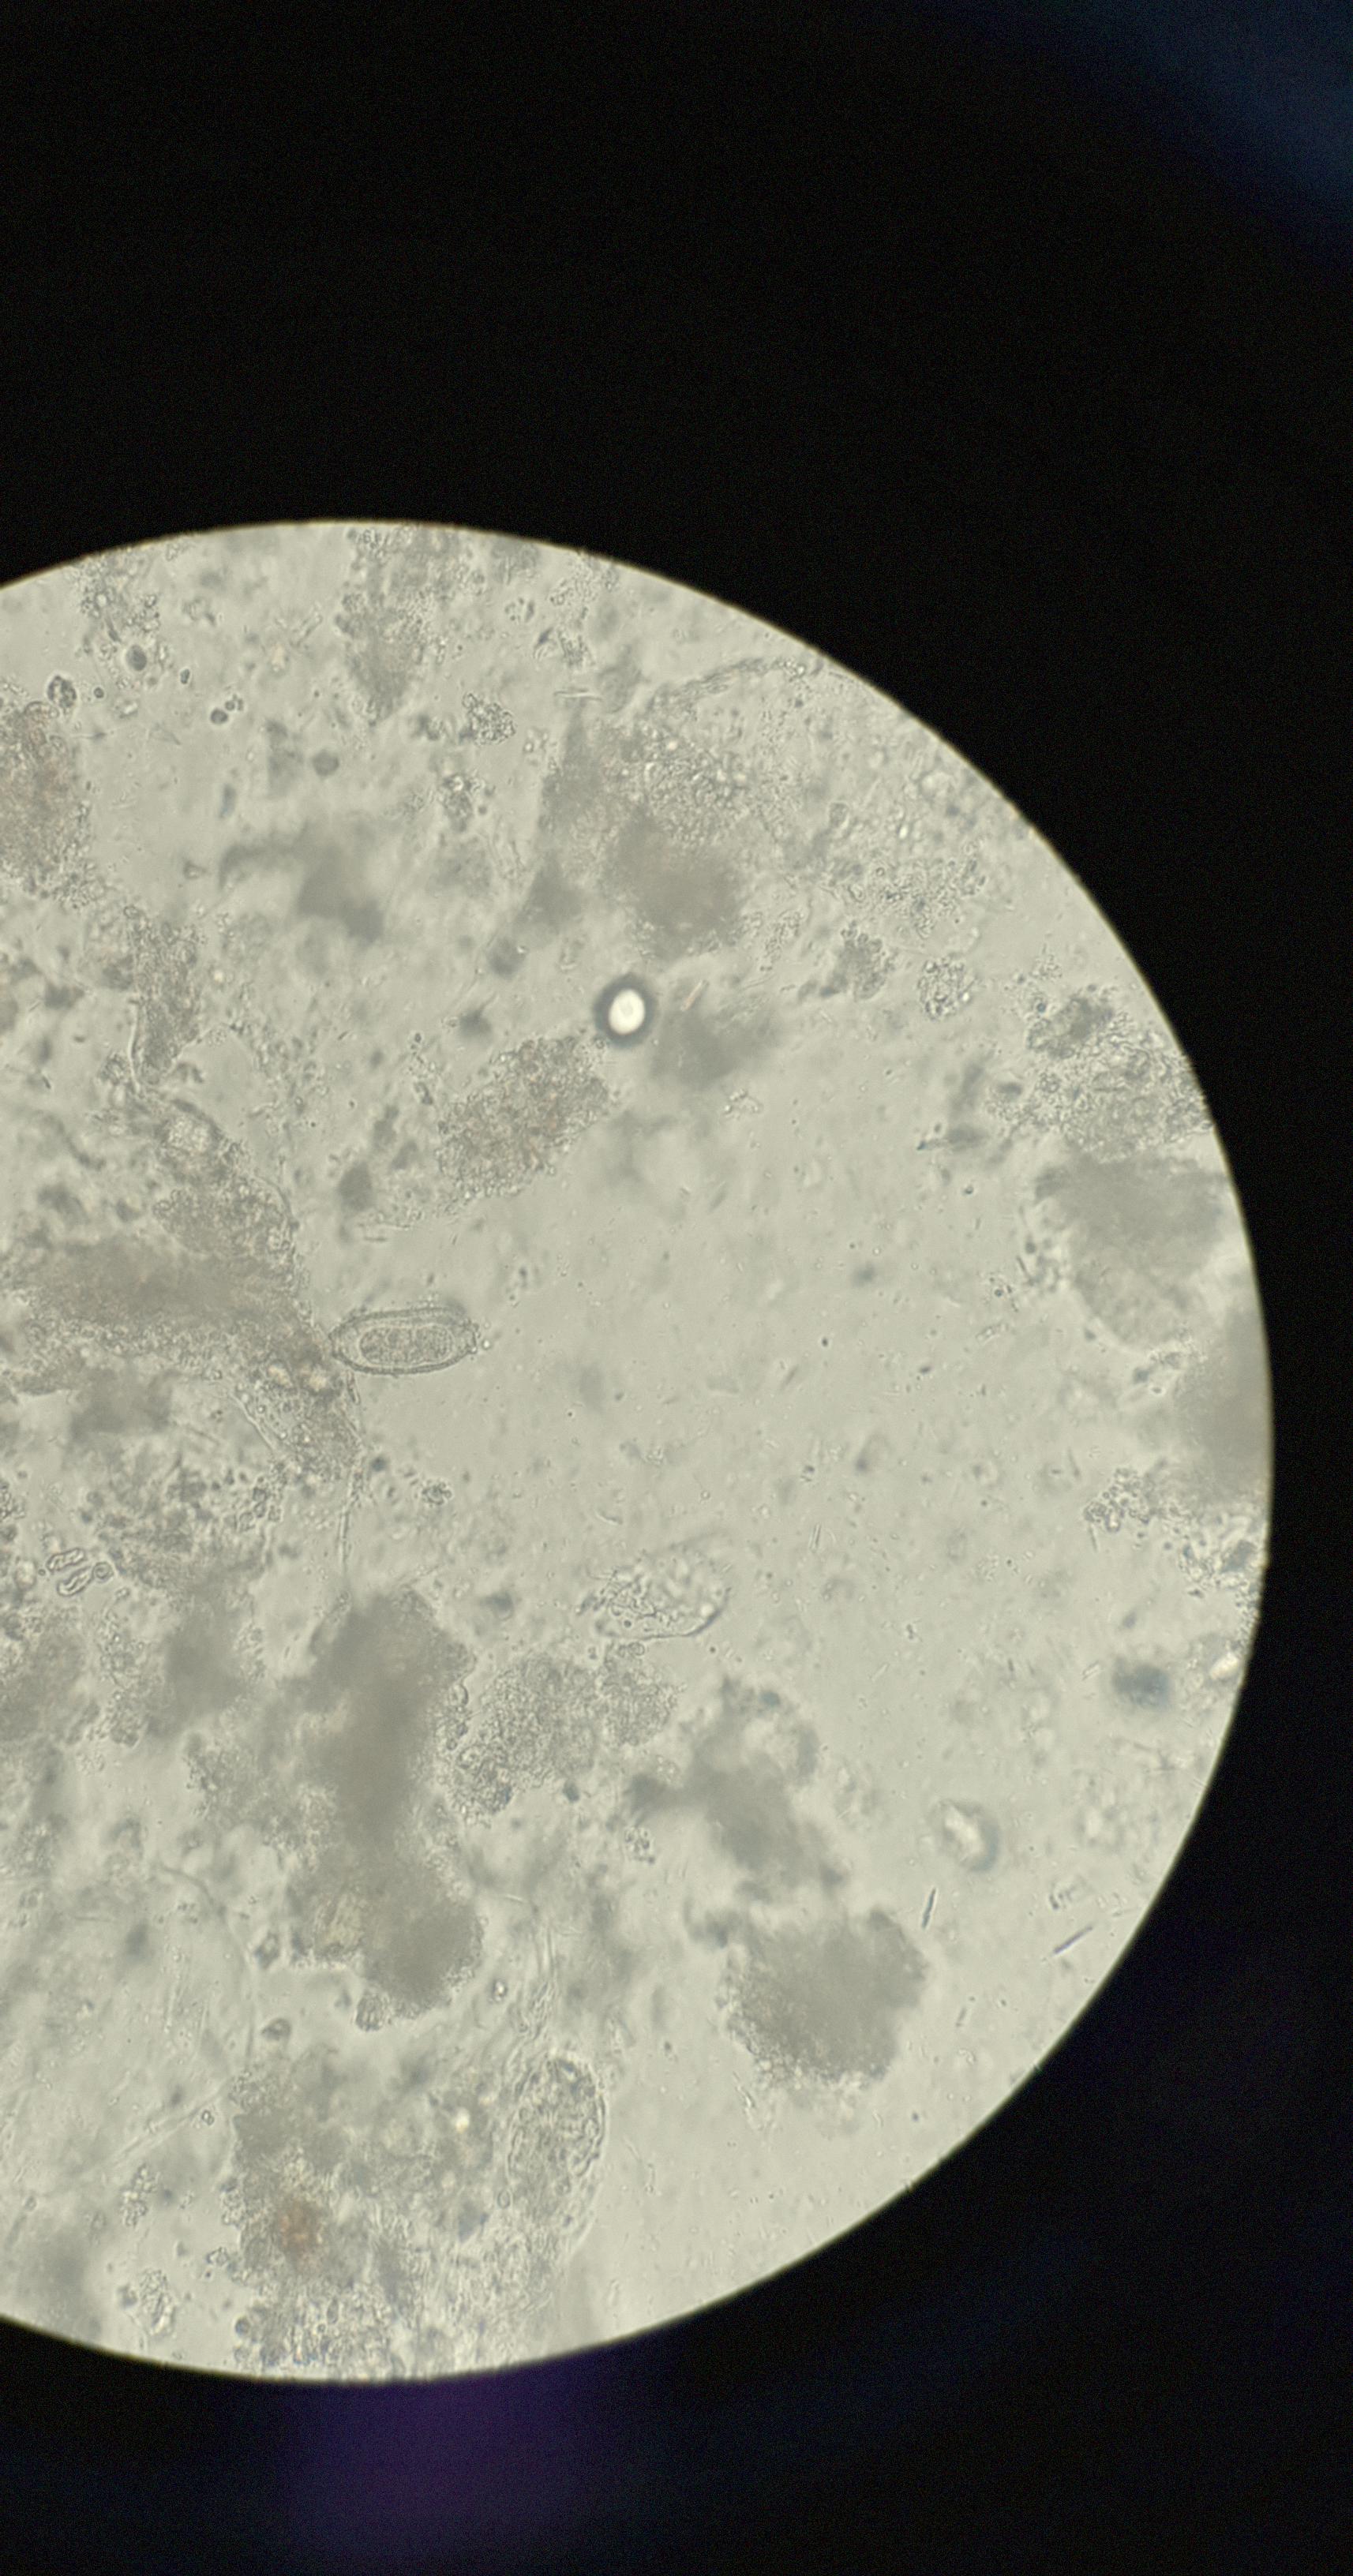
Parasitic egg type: Capillaria philippinensis